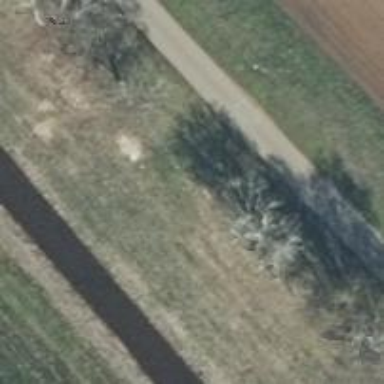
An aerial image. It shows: Power pole.